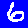
Digit: 6